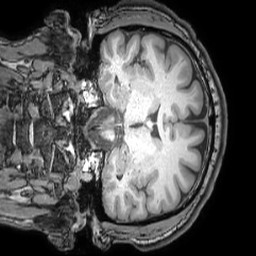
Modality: T1w
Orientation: coronal
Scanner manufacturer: philips
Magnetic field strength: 3 T
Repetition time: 0.008 s
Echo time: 0.0035 s